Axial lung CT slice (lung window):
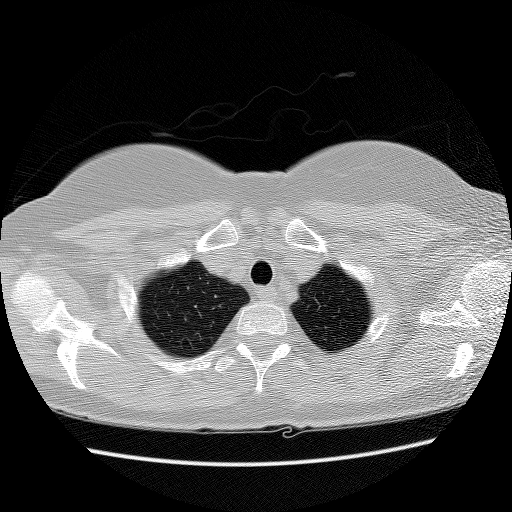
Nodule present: no